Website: bh-photo
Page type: store-pickup
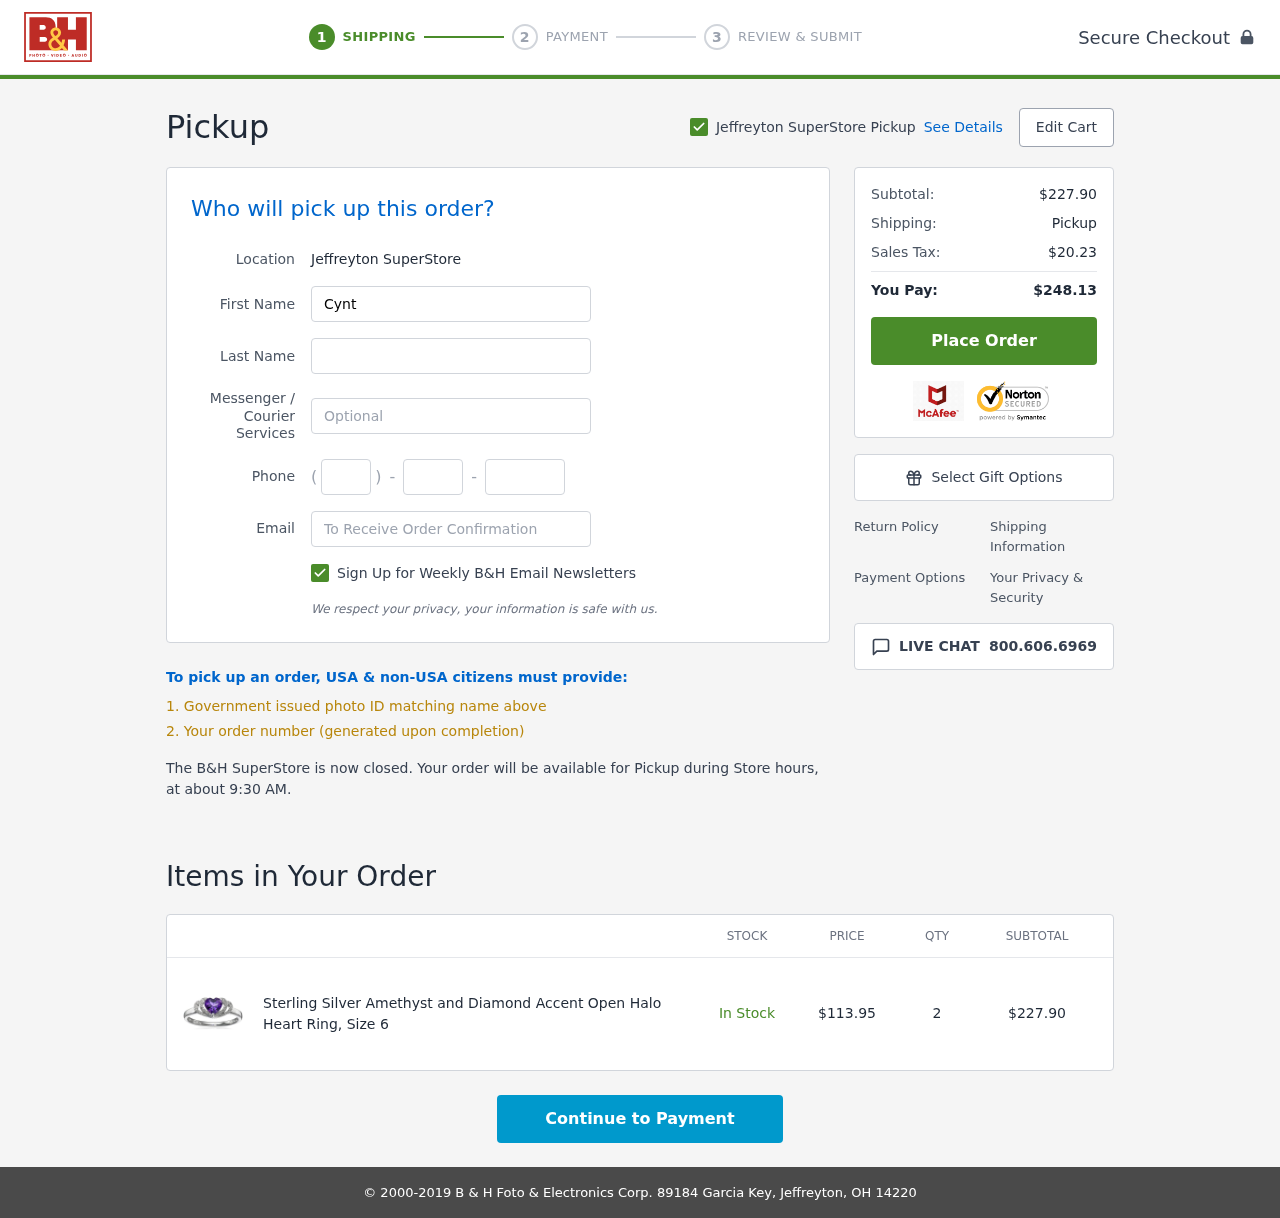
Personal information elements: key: PII_EMAIL
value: chorton@gmail.com
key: PII_FIRSTNAME
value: Cynthia
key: PII_LASTNAME
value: Horton
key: PII_LOCATION1_CITY
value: Jeffreyton SuperStore Pickup
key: PII_LOCATION1_CITY
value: Jeffreyton SuperStore
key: PII_PHONE_AREA
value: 943
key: PII_PHONE_PREFIX
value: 579
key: PII_PHONE_SUFFIX
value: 9291
Product elements: key: PRODUCT1_NAME
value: Sterling Silver Amethyst and Diamond Accent Open Halo Heart Ring, Size 6
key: PRODUCT1_PRICE
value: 113.95
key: PRODUCT1_QUANTITY
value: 2
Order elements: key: ORDER_SUBTOTAL
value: $227.90
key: ORDER_TAX
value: $20.23
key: ORDER_TOTAL
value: $248.13